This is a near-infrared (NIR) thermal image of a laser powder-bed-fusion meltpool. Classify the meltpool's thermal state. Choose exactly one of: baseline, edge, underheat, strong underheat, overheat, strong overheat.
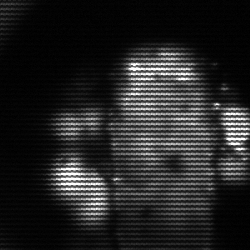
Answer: strong underheat